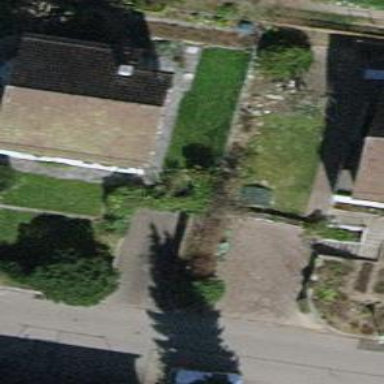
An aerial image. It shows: Detached building.